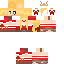
A female human skin with medium skin, wearing blonde long hair dressed in a red tshirt and red shorts, featuring a closed mouth.